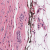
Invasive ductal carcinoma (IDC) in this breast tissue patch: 0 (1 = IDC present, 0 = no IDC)